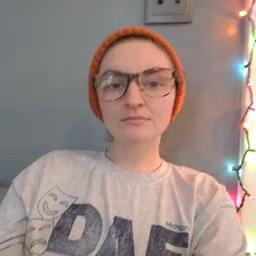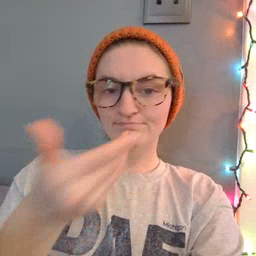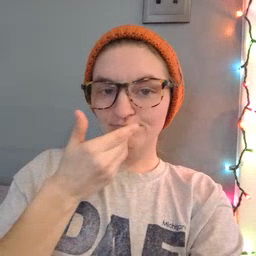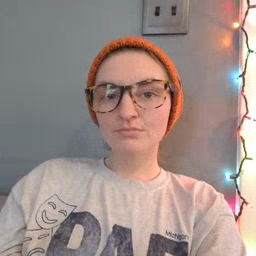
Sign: pizza